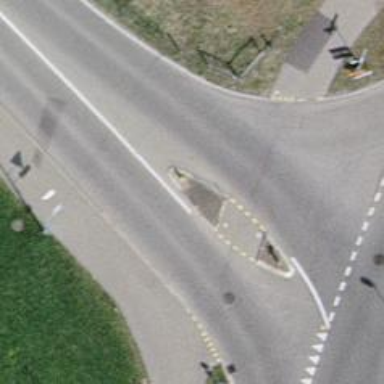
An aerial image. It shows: Asphalt path with unmarked crossing. There is also crossing for cyclists.